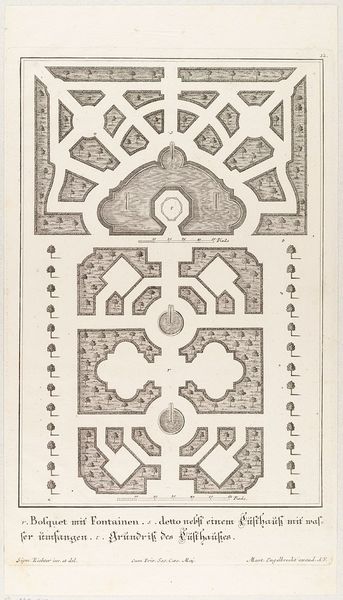
Titel: Blumenbeete und Grundriss eines Lusthauses
Künstler: Martin Engelbrecht
Standort: Hamburg
Institution: Museum für Kunst und Gewerbe Hamburg
Schlagwörter: baum, bäume, zeichnung, park, weg, barock, wege, garten, springbrunnen, schrift, grafik, graphik, grünanlage, ornamente, deutsch, fotografie, photographie, druckgraphik, druckgrafik, radierung, stich, text, entwurf, geometrisch, blumenbeet, plan, fontaine, fontäne, kupferstich, geometrie, grundriss, fontänen, parks, reproduktionen, barockzeit, barockzeitalter, druckerzeugnisse, gebäudes, gärten, ornamentstich, vorlageblätter, gartenlabyrinth